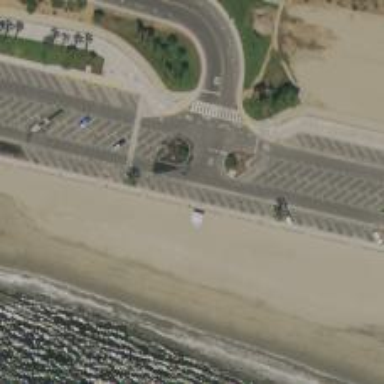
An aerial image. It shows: Lifeguard on duty.